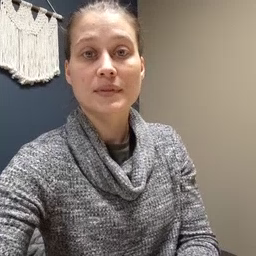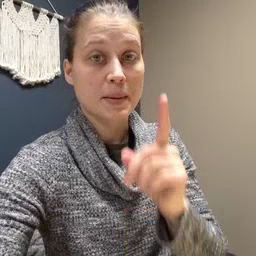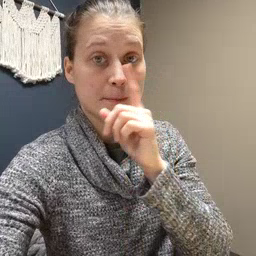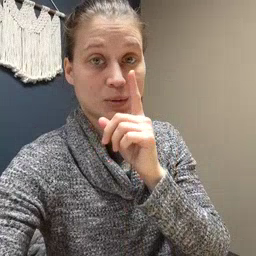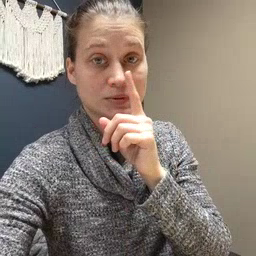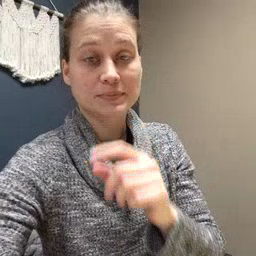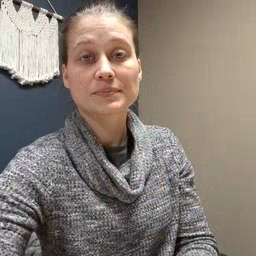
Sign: mouse